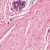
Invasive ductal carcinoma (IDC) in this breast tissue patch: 0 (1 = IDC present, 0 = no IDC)